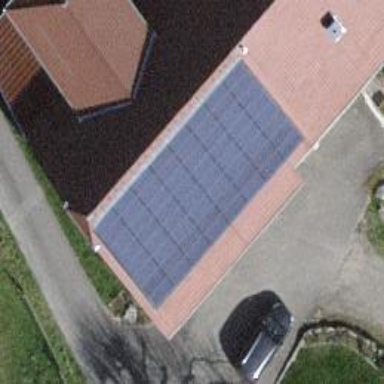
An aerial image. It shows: Solar photovoltaic panel generator.